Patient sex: M
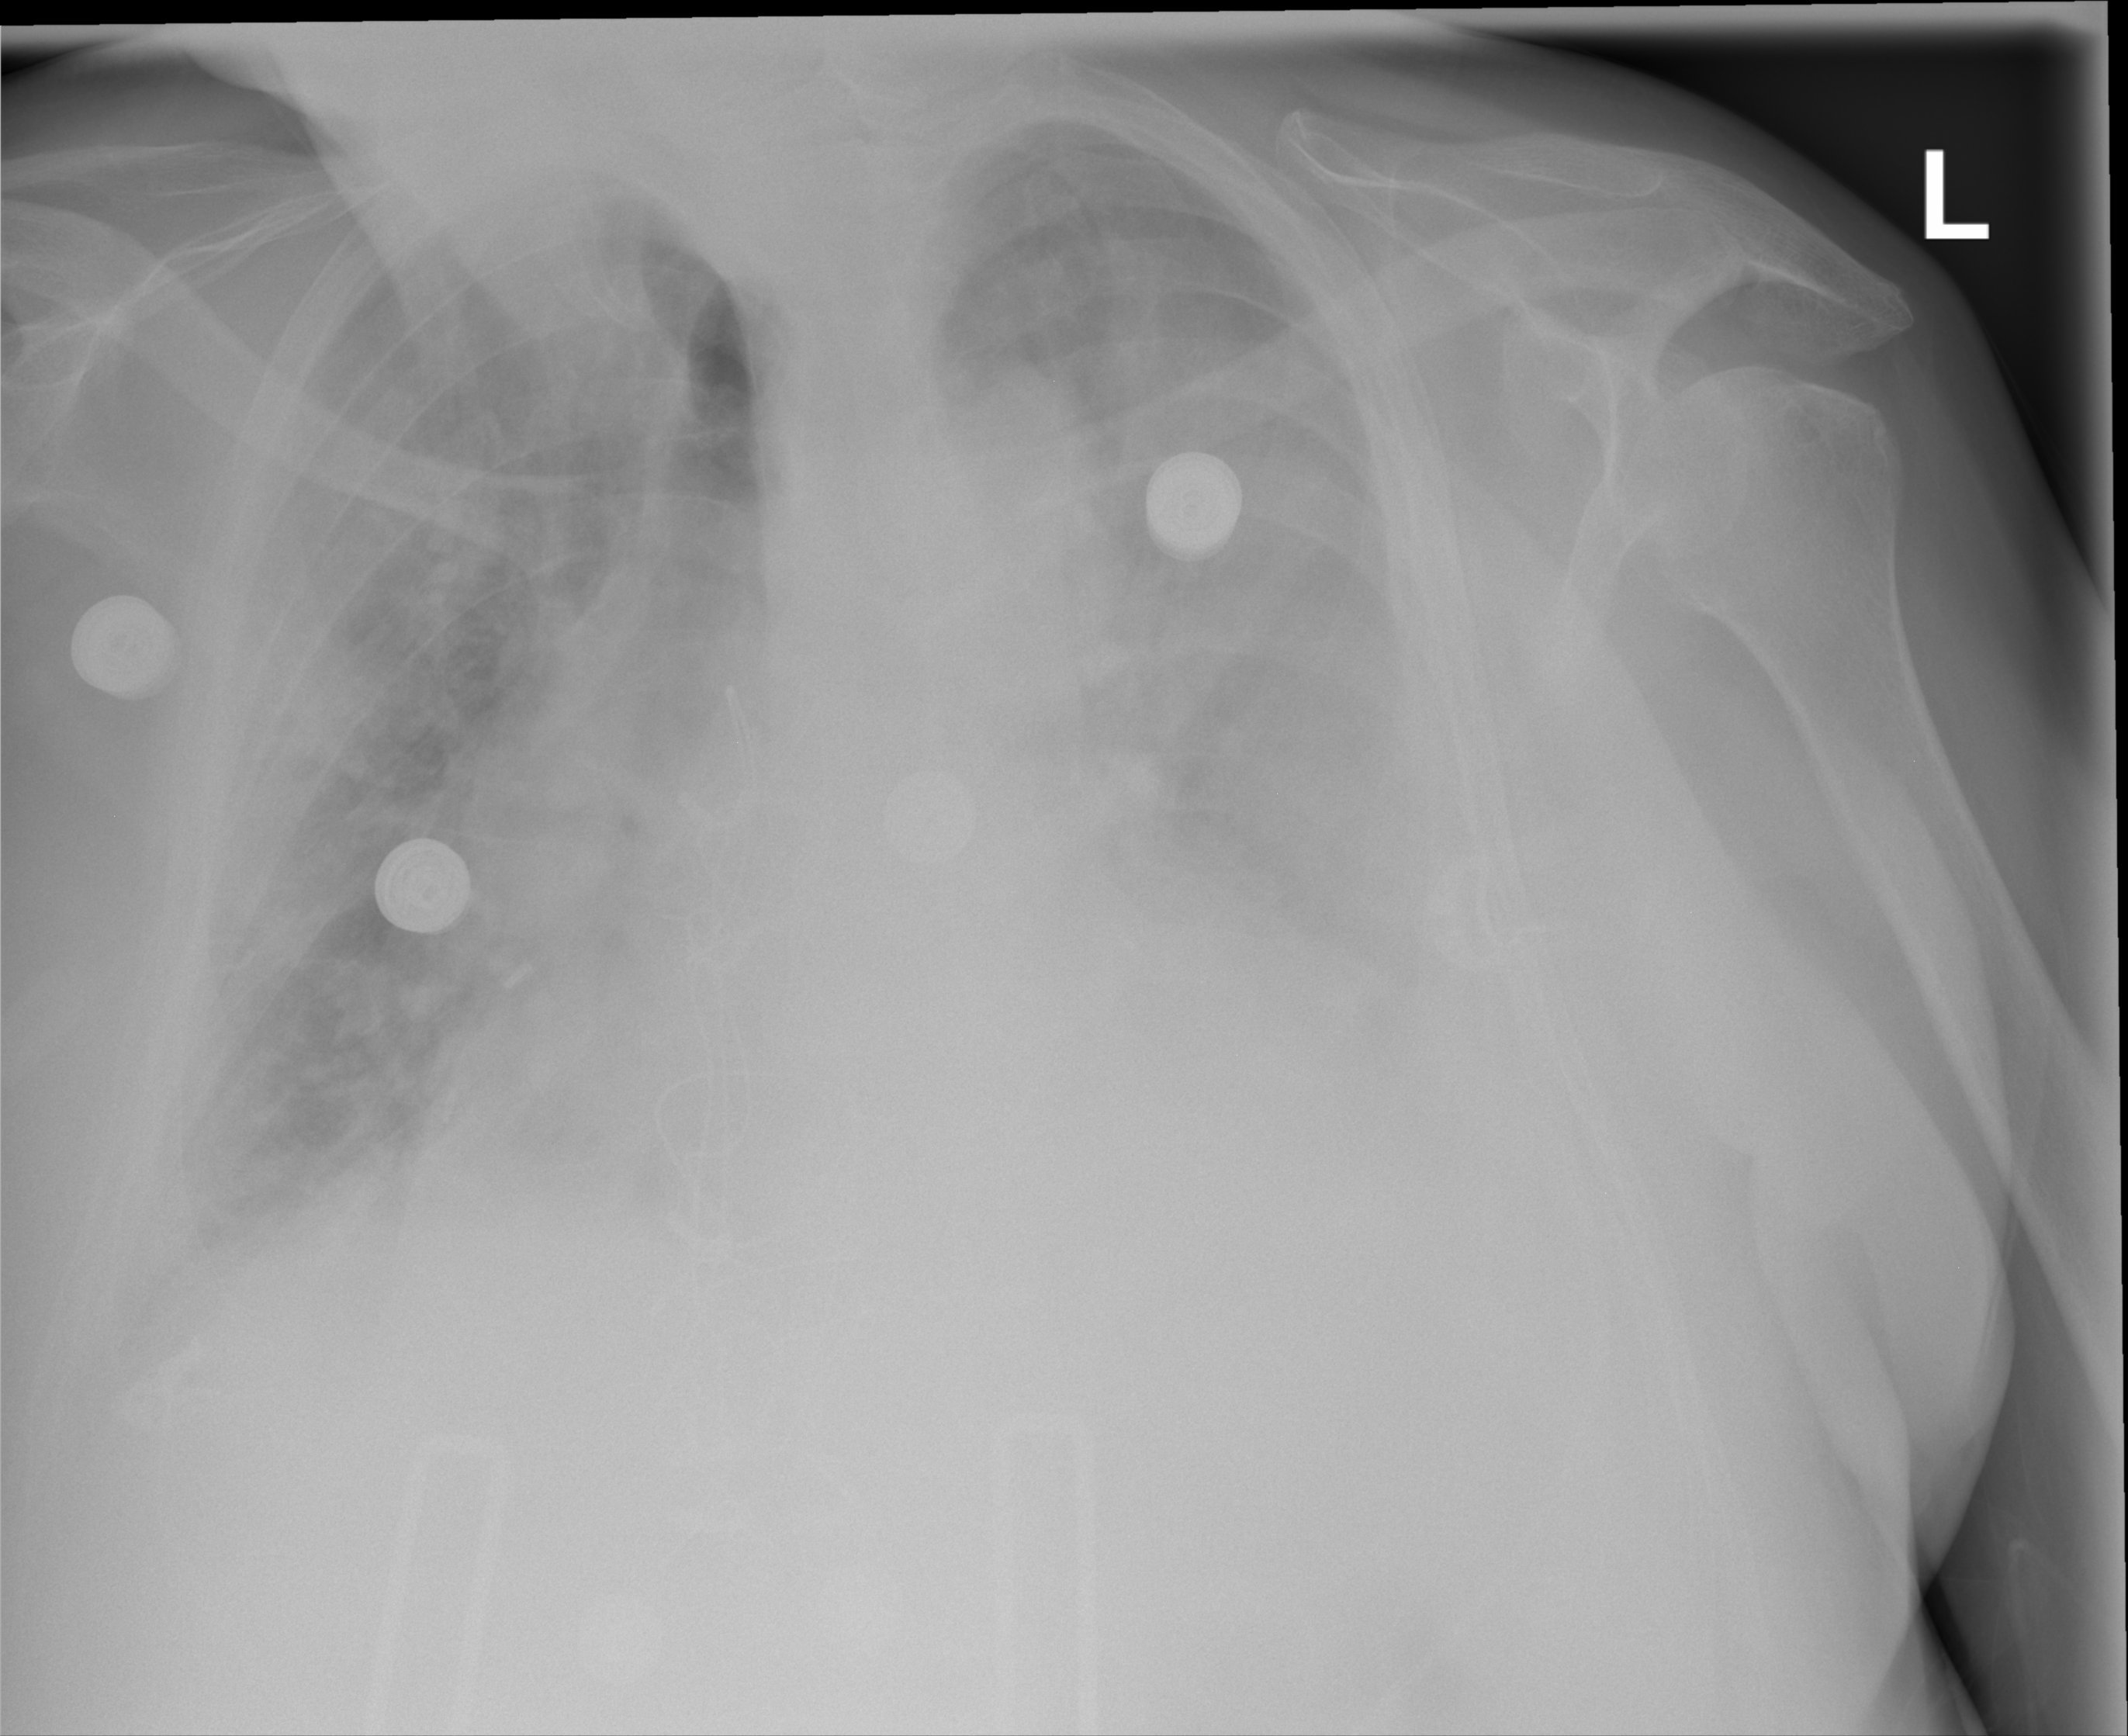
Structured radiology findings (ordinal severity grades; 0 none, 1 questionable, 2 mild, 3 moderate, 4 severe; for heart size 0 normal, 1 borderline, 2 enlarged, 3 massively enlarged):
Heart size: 2
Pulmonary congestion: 1
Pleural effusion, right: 0
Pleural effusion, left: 3
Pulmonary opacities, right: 2
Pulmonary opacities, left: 0
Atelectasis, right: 2
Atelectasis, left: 3